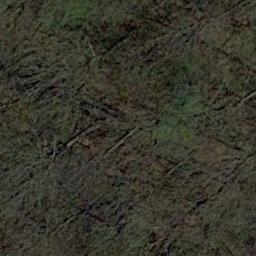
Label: forest